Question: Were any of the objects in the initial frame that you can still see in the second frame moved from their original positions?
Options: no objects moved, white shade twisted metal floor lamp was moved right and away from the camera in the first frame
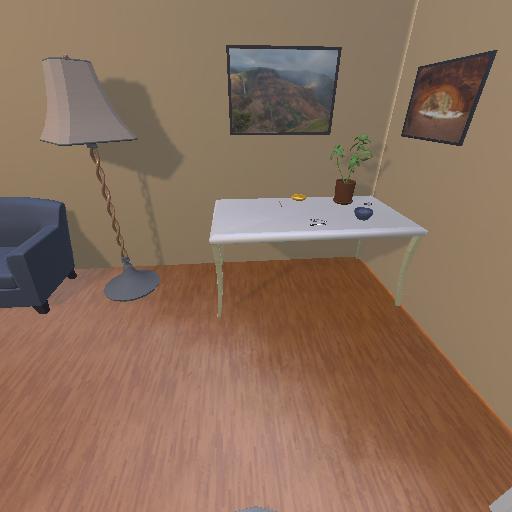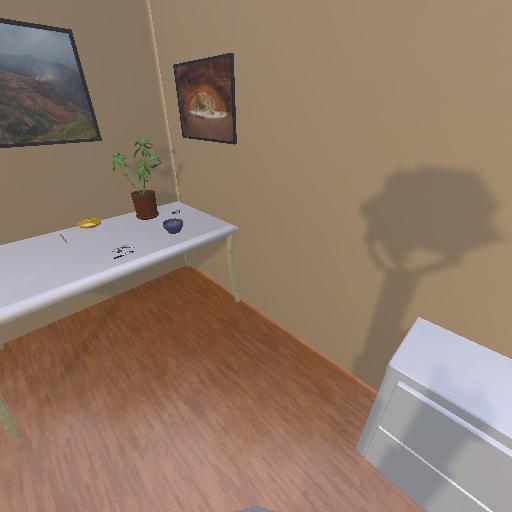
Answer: no objects moved